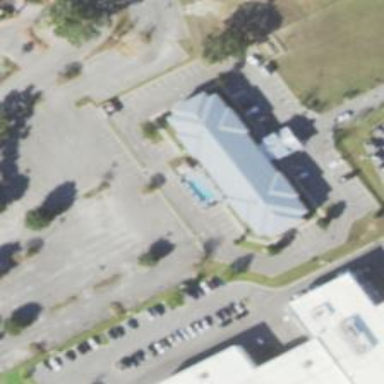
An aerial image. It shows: Hotel building.